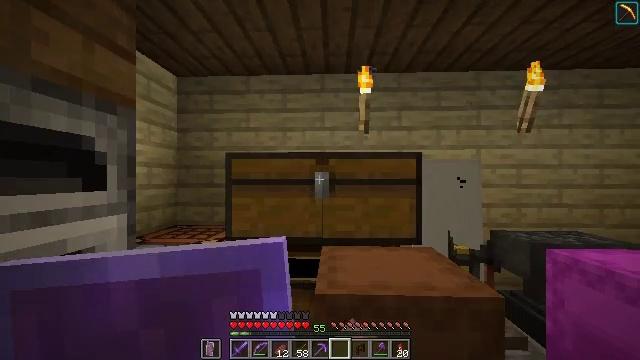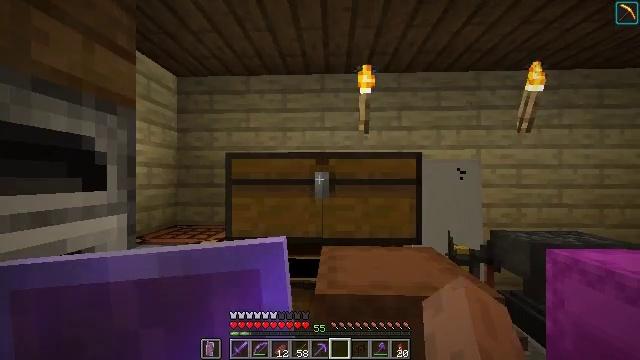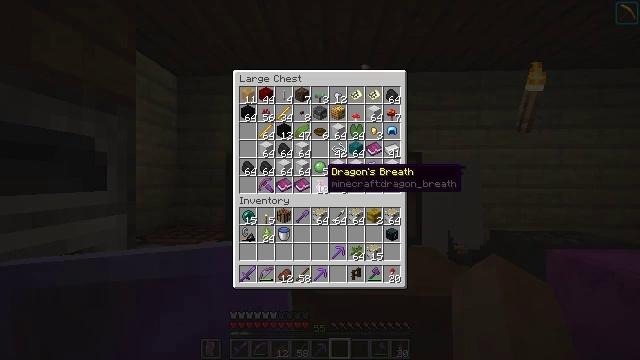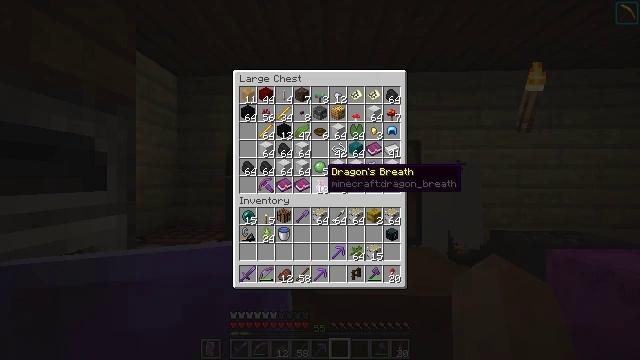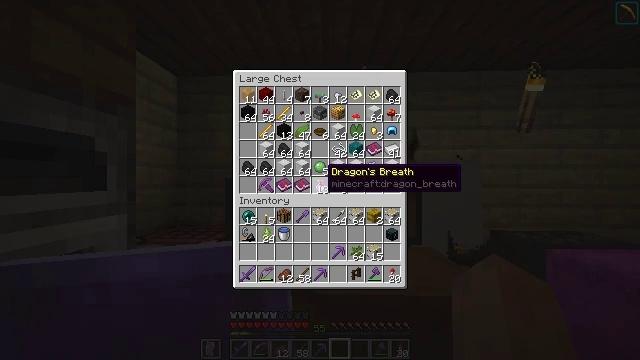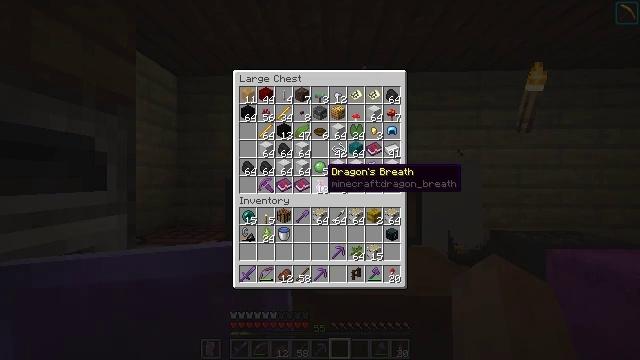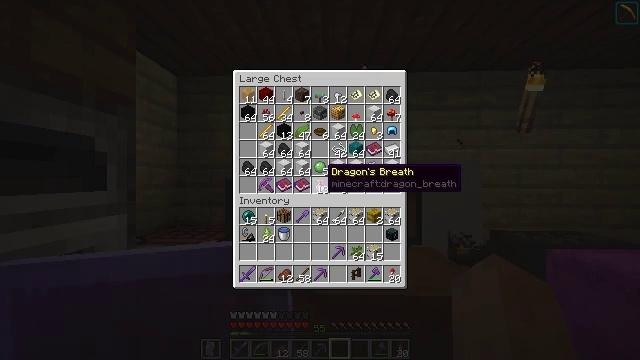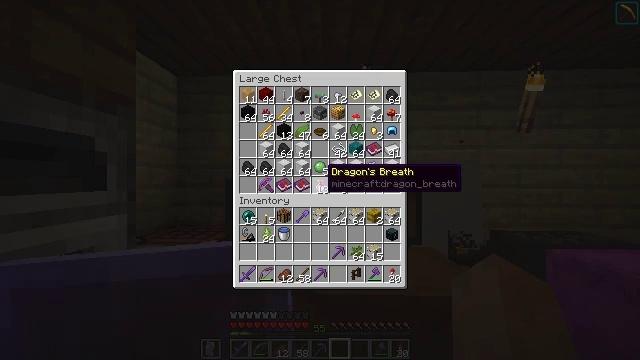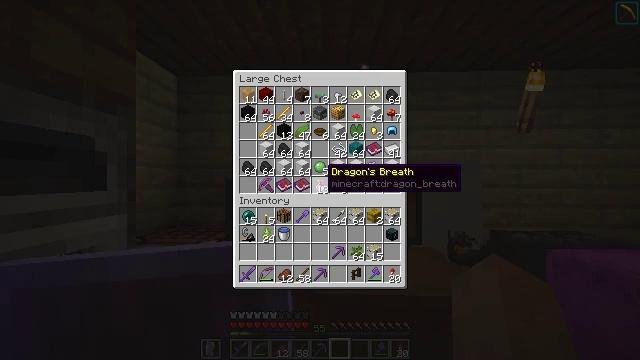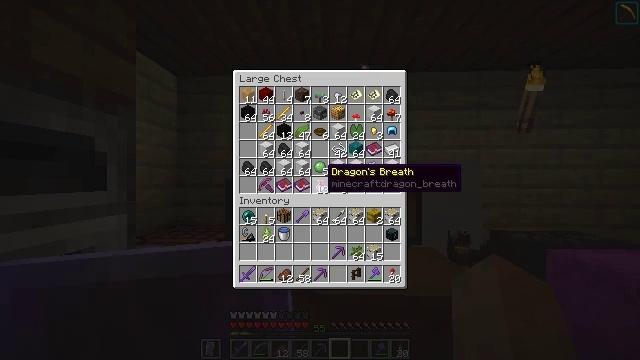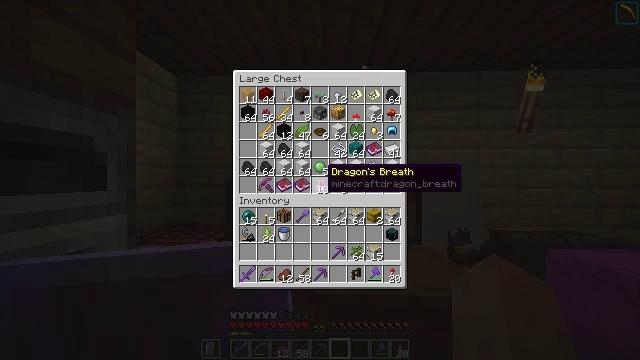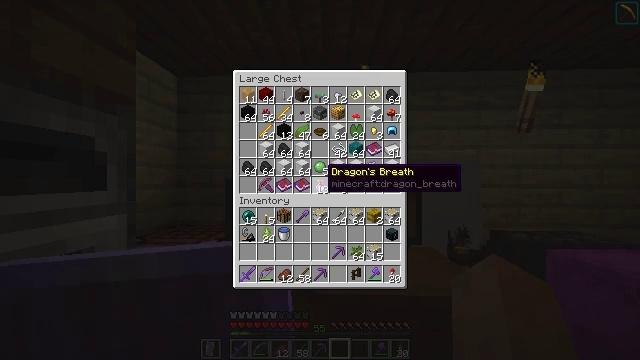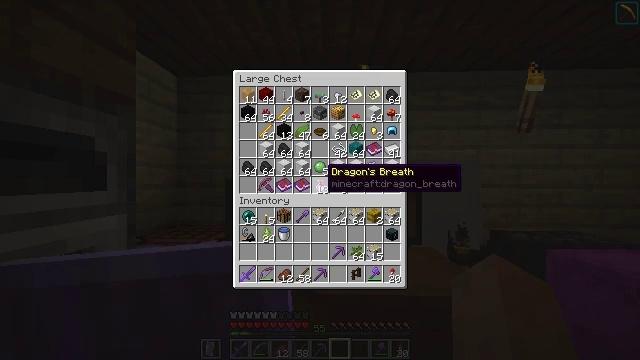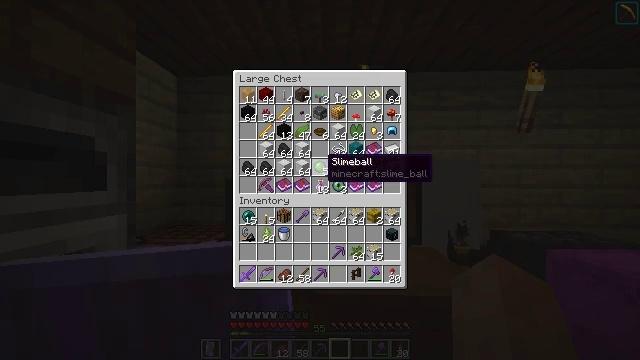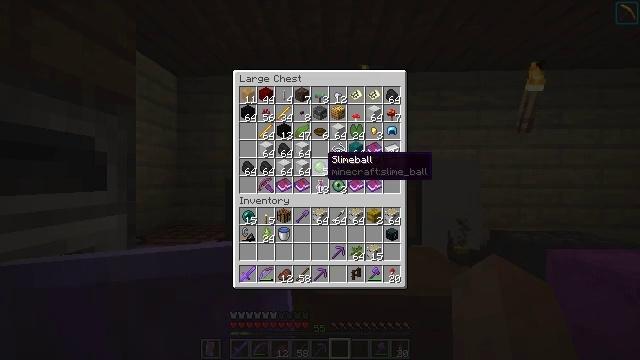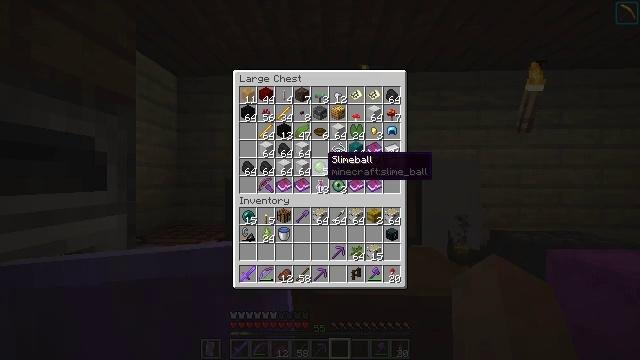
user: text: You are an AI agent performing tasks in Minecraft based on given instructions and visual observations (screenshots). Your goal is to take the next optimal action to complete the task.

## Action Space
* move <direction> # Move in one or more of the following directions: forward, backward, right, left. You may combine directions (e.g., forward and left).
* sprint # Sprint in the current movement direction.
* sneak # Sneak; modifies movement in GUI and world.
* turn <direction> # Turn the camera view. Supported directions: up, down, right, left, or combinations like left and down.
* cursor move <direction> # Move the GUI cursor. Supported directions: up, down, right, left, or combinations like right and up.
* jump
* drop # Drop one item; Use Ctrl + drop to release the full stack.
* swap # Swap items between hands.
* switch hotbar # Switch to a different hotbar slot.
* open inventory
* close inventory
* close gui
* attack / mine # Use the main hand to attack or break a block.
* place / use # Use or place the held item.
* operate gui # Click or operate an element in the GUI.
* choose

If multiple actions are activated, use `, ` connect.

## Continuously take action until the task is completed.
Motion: motion action
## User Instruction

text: Interact with a crafting table to craft a lead.
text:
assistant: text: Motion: no_op
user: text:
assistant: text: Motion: no_op
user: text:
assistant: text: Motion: no_op
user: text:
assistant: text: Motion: no_op
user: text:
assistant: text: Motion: no_op
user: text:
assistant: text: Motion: no_op
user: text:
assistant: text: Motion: no_op
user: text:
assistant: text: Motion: no_op
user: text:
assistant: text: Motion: no_op
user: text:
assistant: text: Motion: no_op
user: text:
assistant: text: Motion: no_op
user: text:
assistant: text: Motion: no_op
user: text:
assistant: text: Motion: turn up
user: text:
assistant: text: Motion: no_op
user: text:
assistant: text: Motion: no_op
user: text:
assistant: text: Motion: no_op
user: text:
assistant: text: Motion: no_op
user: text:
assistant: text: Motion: no_op
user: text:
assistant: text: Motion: attack / mine
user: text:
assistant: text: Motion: attack / mine
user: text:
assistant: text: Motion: turn right and down
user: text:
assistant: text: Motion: turn right and down
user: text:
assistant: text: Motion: turn down
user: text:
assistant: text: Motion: no_op
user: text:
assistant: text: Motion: no_op
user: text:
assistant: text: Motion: no_op
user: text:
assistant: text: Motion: no_op
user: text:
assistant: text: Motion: no_op
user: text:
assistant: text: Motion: no_op
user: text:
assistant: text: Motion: no_op